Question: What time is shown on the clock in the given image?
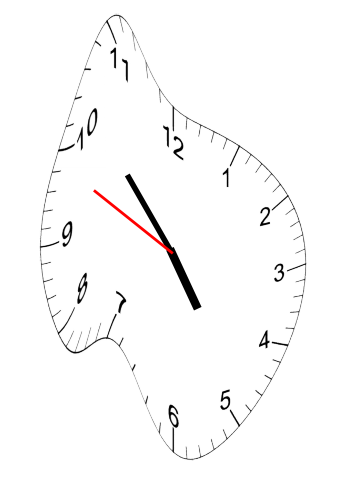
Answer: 04:52:49